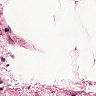
Metastatic tissue present: no